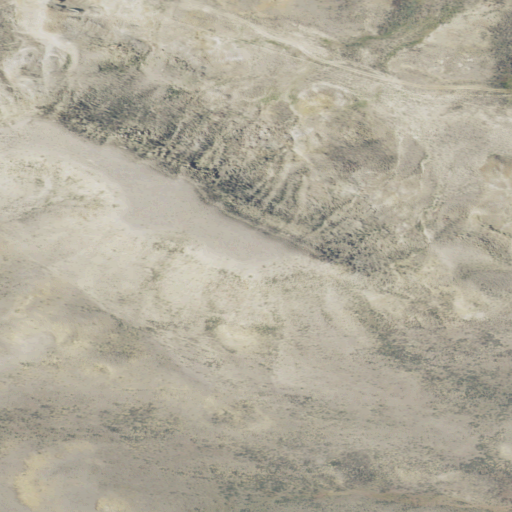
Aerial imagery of mountain in Montana named Haystack Butte containing grassland and shrub